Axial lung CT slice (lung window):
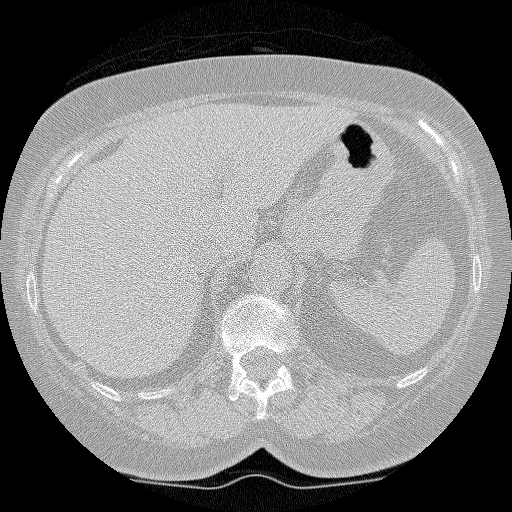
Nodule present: no